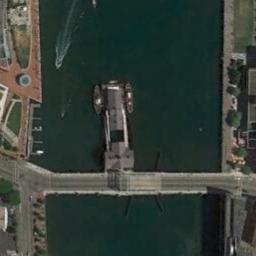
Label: bridge